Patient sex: F
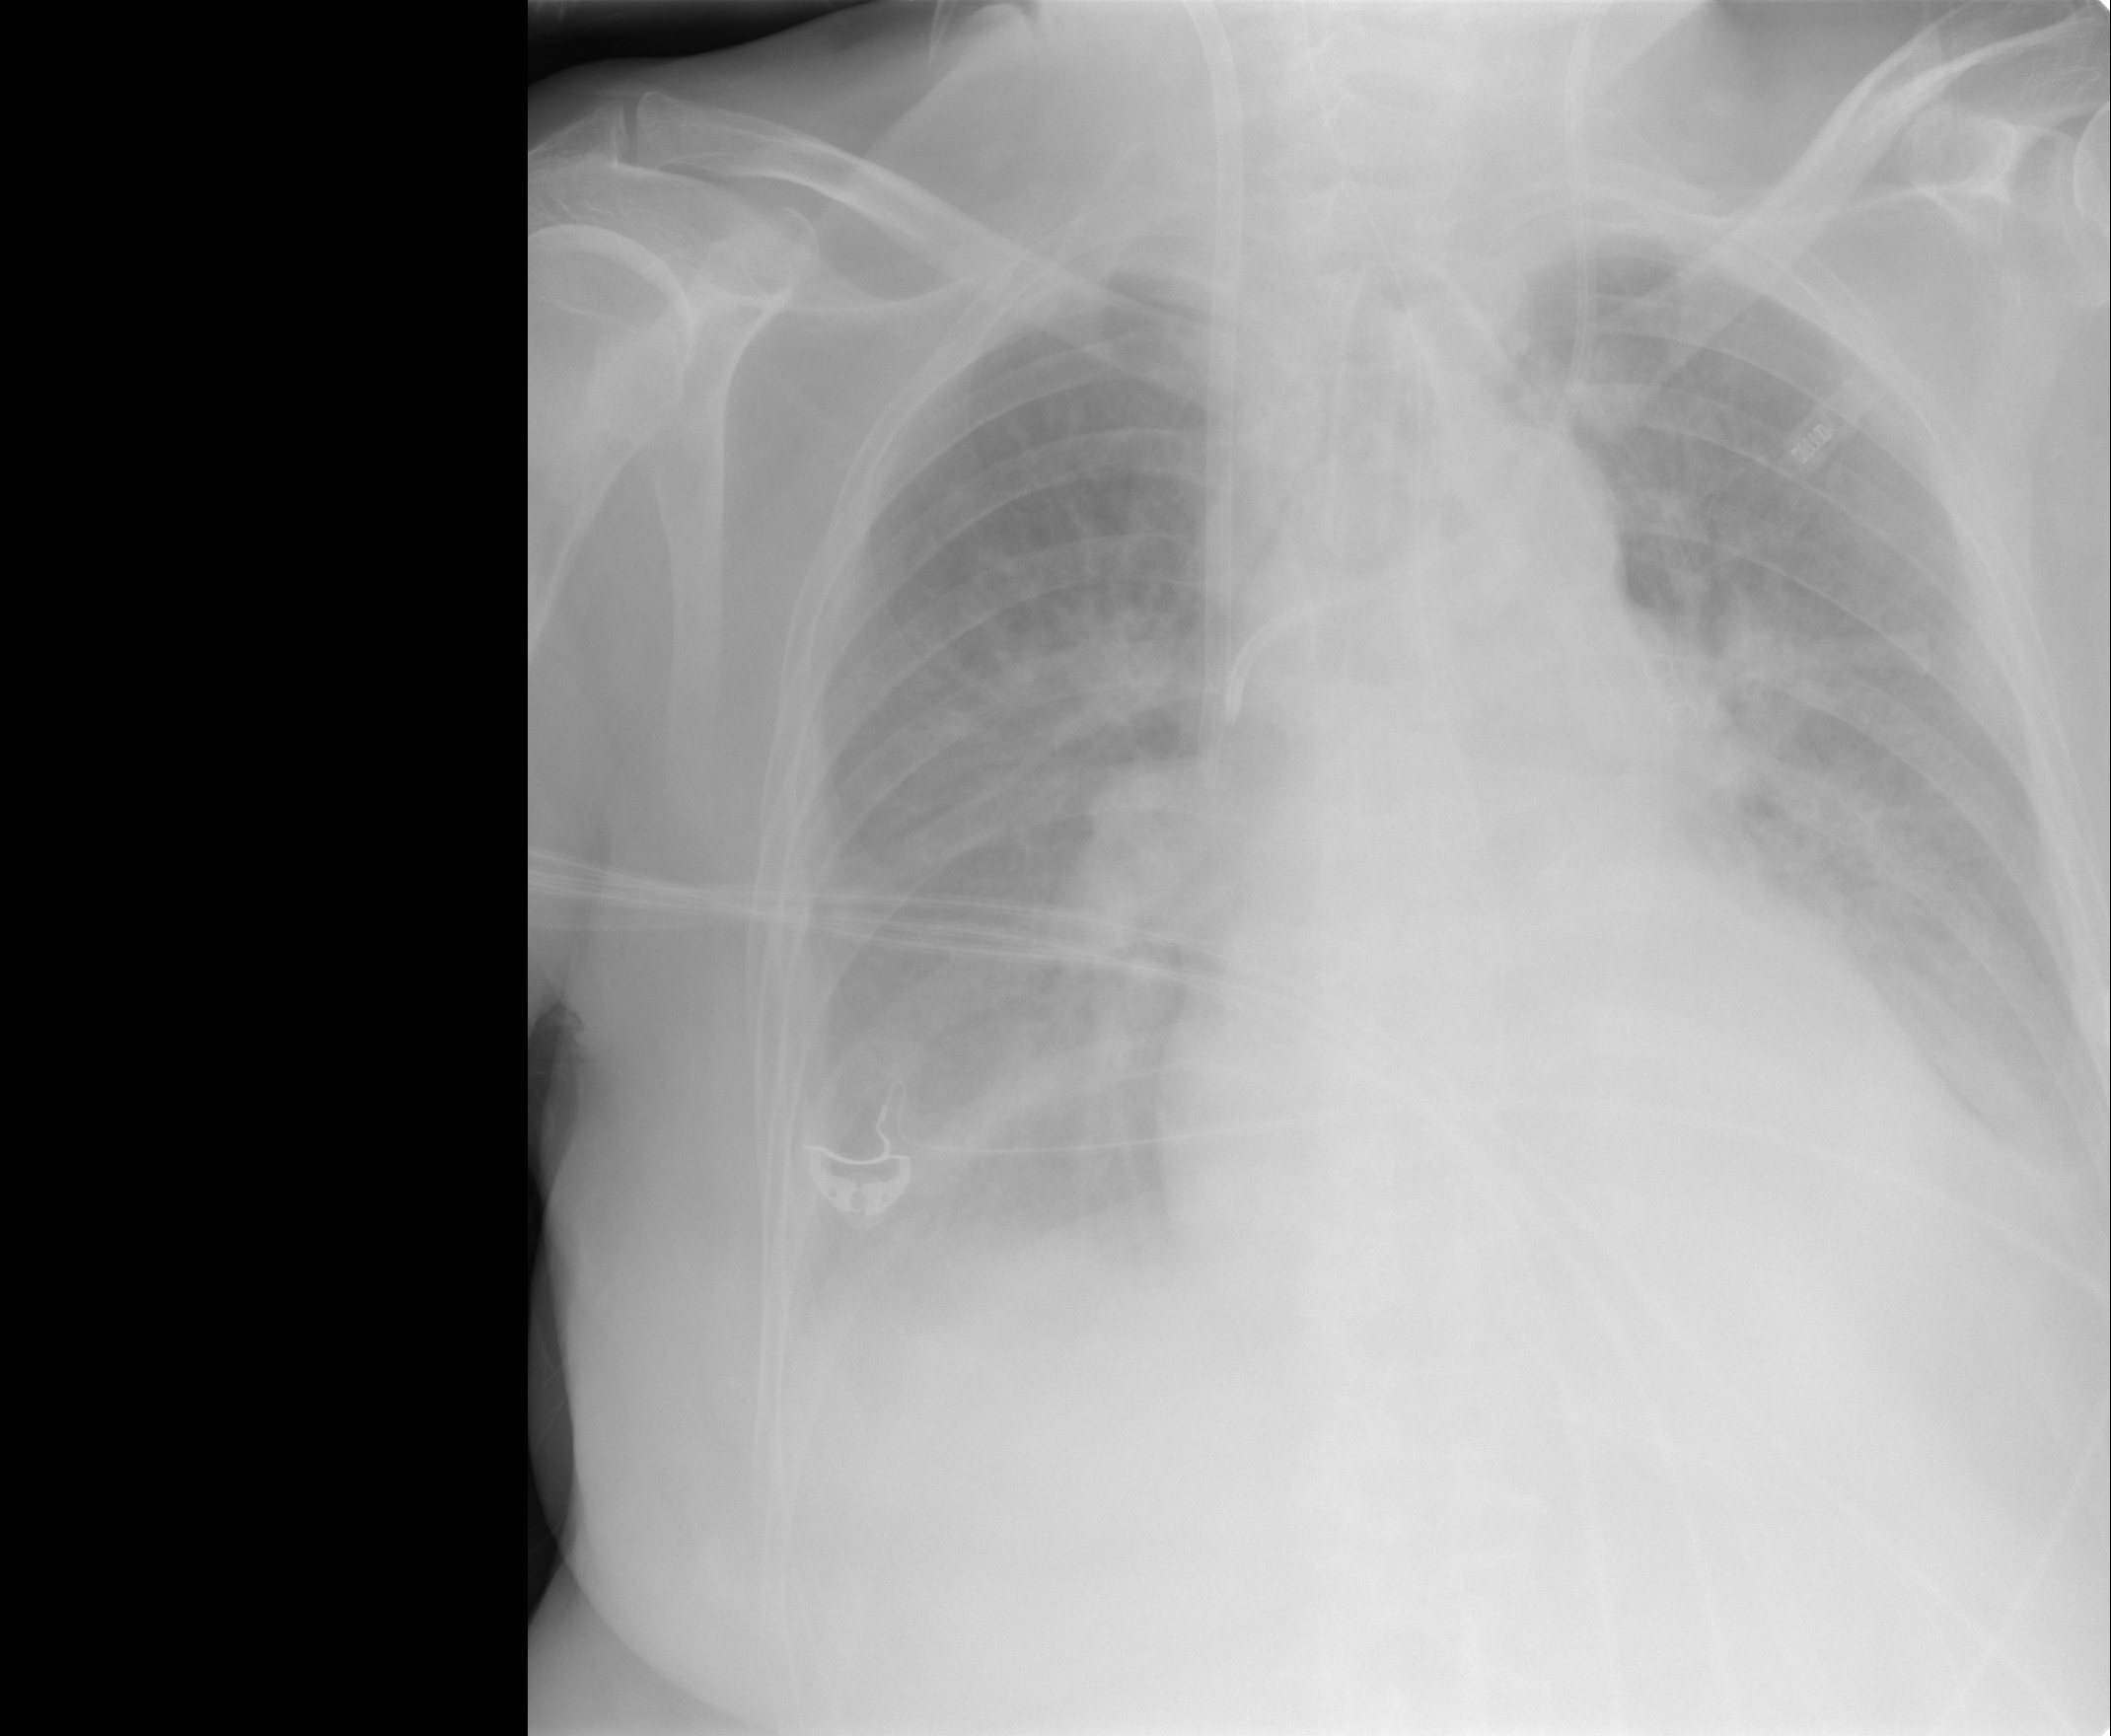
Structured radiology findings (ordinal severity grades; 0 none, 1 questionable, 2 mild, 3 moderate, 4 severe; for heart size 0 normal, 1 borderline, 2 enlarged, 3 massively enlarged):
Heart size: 1
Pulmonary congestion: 2
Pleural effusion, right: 2
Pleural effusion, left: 2
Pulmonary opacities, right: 0
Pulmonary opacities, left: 0
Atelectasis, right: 2
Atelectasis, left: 2